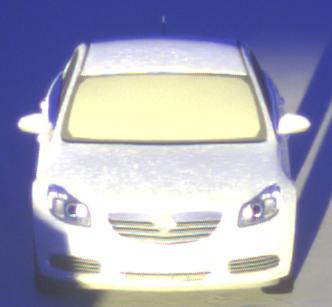
Make: Opel
Model: Insignia 1.6
Detailed model: Insignia (A) Notch Back
Model produced from: 2008/11
Model produced until: 2008/12
Doors: 4
Color: white
Road condition: dry road
Daytime: sunrise or sunset
Contrast: high contrast